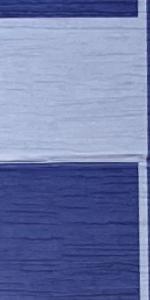
Label: Empty